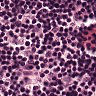
Metastatic tissue present: no